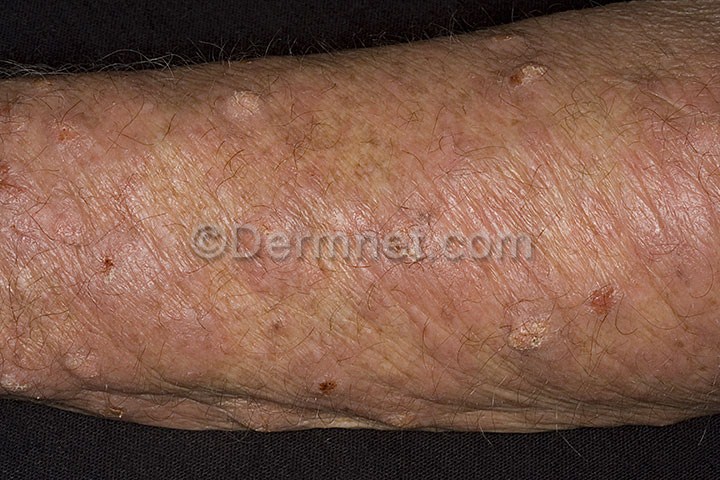
Disease: Eczema Photos